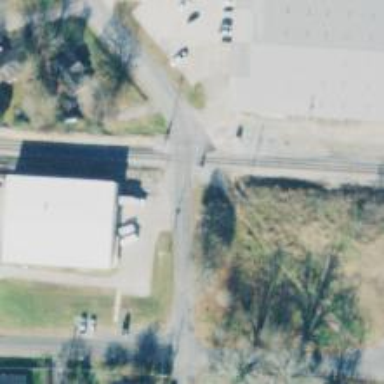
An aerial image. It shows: Level crossing with lights at the railway.